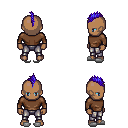
a pixel art fantasy rpg character, male body template, human, dark skin, brown long-sleeve shirt, metal pants, blue mohawk hairstyle, white slippers, four views (front, back, left, right), 2x2 character sprite sheet, small pixel art, hard edges, no anti-aliasing